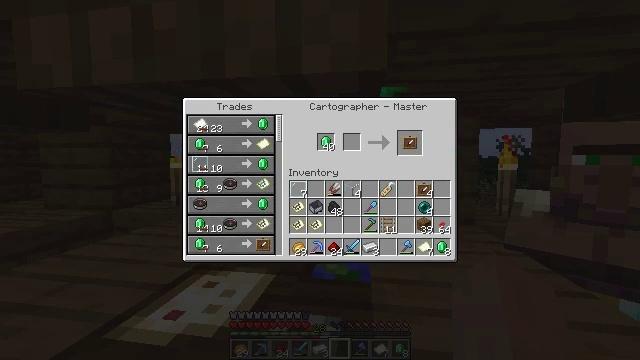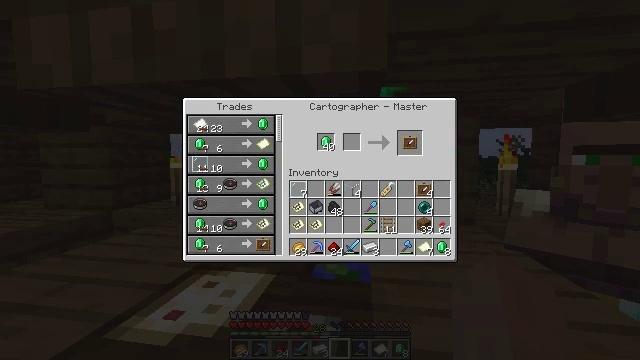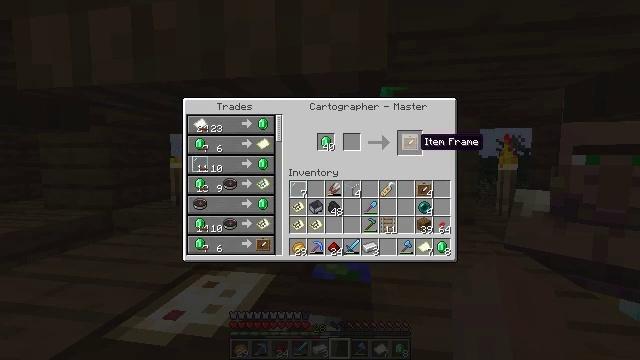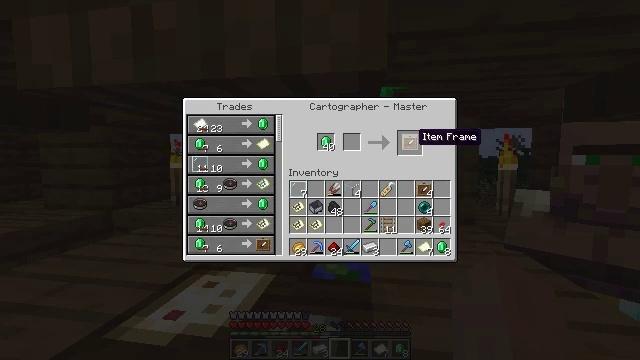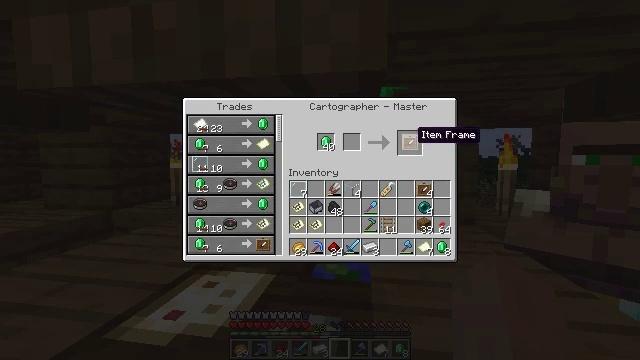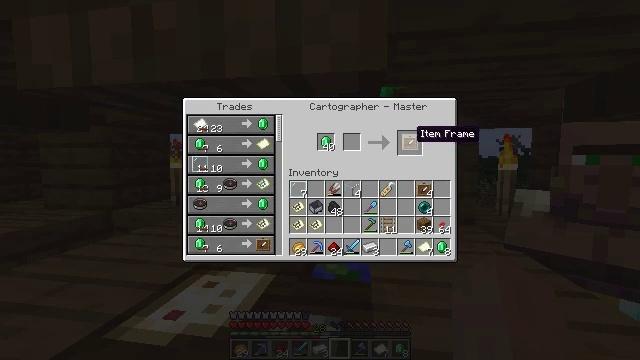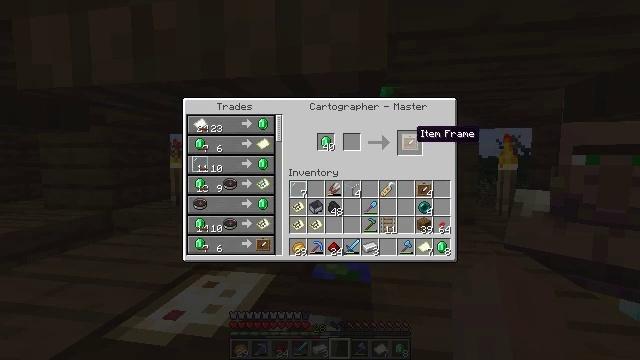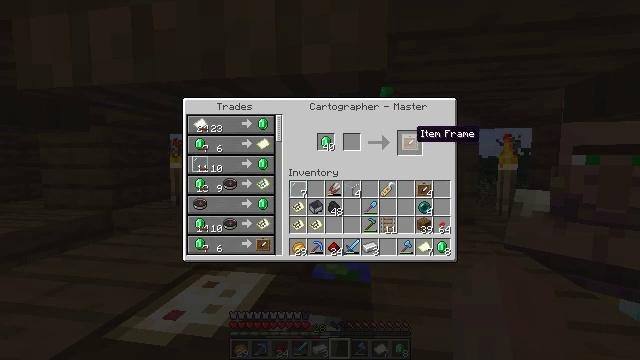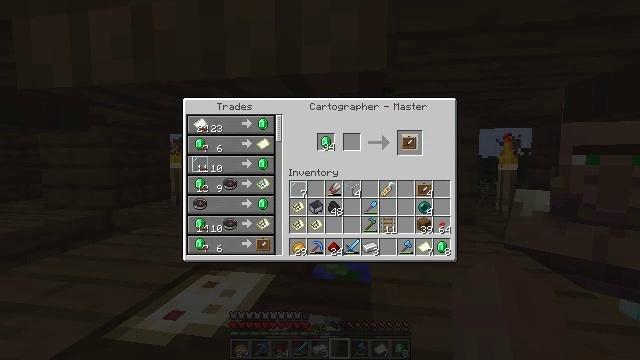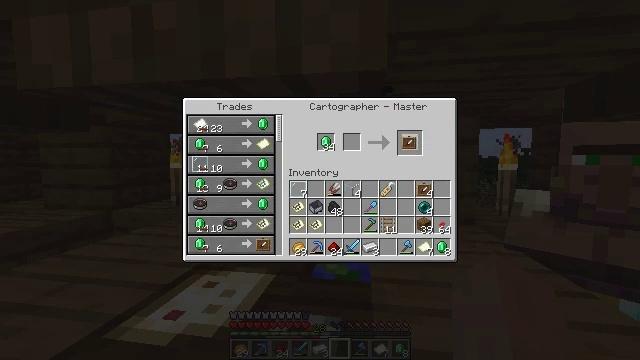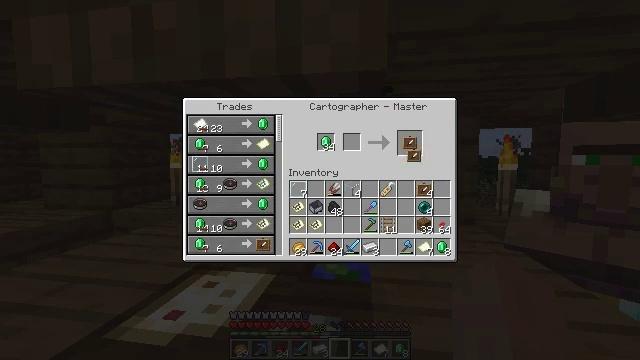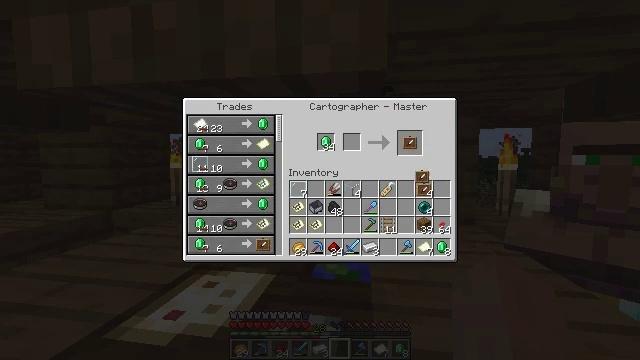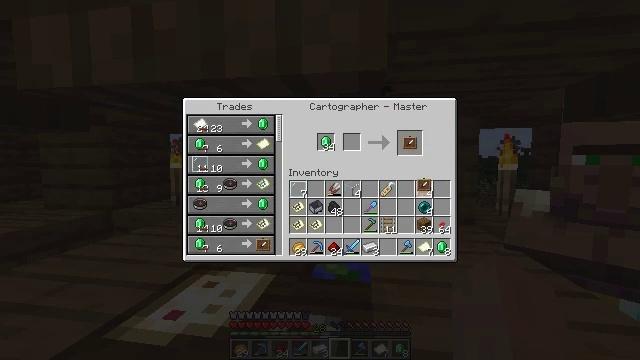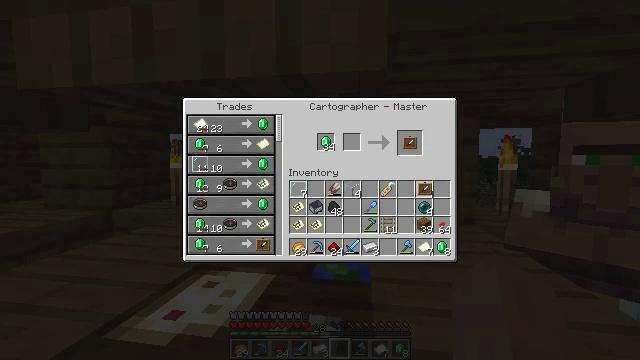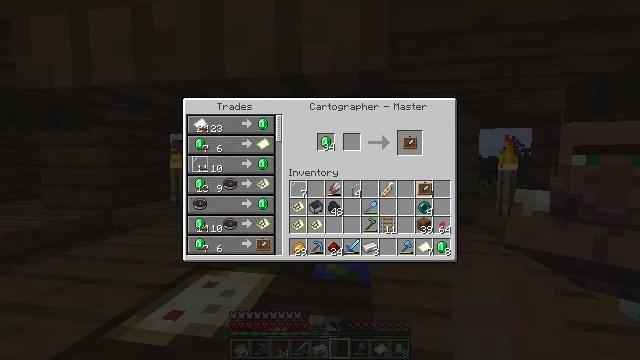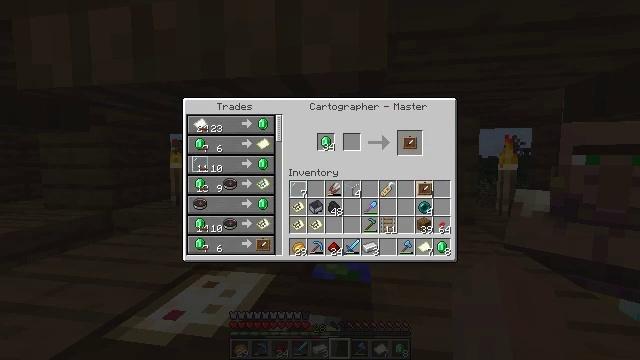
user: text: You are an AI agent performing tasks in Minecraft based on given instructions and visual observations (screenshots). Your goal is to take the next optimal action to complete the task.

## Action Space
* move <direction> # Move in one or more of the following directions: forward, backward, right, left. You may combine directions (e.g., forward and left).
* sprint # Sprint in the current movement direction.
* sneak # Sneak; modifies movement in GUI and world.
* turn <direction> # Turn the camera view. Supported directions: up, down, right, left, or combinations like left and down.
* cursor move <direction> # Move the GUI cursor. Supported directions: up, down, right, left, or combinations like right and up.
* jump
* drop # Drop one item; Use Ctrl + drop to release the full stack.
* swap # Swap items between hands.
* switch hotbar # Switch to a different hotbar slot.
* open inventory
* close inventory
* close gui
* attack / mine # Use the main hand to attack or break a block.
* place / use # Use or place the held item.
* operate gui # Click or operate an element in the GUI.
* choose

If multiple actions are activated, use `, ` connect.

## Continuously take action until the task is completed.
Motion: motion action
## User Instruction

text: Combine sticks and leather in the crafting table for an item frame.
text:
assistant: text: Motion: cursor move up
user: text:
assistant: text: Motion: cursor move up
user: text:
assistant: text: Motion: no_op
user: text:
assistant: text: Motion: no_op
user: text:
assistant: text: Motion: no_op
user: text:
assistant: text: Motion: no_op
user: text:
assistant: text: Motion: no_op
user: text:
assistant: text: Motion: operate gui
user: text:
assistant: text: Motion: operate gui
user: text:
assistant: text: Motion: cursor move down
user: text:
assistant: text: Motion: cursor move right and down
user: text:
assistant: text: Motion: cursor move down
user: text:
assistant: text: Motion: no_op
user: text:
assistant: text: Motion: no_op
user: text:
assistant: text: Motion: no_op
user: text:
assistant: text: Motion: no_op
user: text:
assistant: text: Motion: operate gui
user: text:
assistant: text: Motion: operate gui
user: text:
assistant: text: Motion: no_op
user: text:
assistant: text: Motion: cursor move up
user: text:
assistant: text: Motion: cursor move up
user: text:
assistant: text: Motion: no_op
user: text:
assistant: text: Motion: no_op
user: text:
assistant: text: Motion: no_op
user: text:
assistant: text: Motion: no_op
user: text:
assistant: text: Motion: no_op
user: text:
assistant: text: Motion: no_op
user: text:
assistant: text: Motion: operate gui
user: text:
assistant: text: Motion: operate gui
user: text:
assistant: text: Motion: cursor move down, operate gui